Interaction volume radius: 5 \u00c5
Interaction volume height: 25 \u00c5
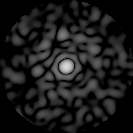
Disorder parameter: 0.7809